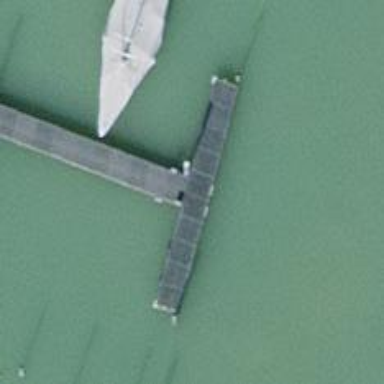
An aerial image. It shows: Man-made pier.